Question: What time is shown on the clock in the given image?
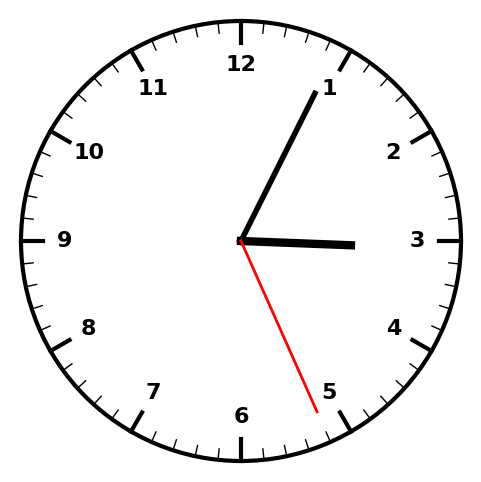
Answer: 03:04:26